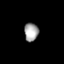
Tissue: skin
Cell type: Epithelial cells
Senescence score: 0.7524
Nuclear area (px): 257
Mean DAPI intensity: 160.817